Question: I have an Excel sheet with a column containing texts like "Hello there 2005 A" I want to split this text in between two columns, one containing 'Hello there 2005' and the other saying 'A'.
I have tried Split function in VBA, but I can't make it loop through the entire column or even come up with a delimeter which will split exactly before the letter 'A'.
Results should look something like this:

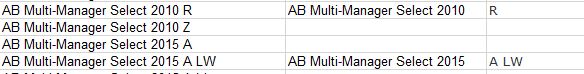
Answer: try this
'''
Option Explicit
Sub main()
Dim cell As Range
Dim strng As Variant
Dim rightStrng As String
Dim i As Long
With Worksheets("multimanager") '<== change it as per your needs
For Each cell In .Columns("A").SpecialCells(xlCellTypeConstants, xlTextValues) 'assuming that "column containing texts" is column "A"
strng = Split(cell)
rightStrng = ""
i = UBound(strng)
Do While Not IsNumeric(strng(i)) And i > 0
rightStrng = strng(i) & " " & rightStrng
i = i - 1
Loop
If IsNumeric(strng(i)) Then
rightStrng = Application.WorksheetFunction.Trim(rightStrng)
cell.Offset(, 2) = rightStrng
cell.Offset(, 1) = Left(cell.Value, IIf(rightStrng <> "", InStrRev(cell.Value, rightStrng) - 2, Len(cell.Value)))
End If
Next cell
End With
End Sub
'''